Question: In connection to <URL> in a string.
Decided to write a separate question itself.
<URL>
'''
/(([^\.]|^)(\.\.\.)([^\.]|$))/g
'''
Test:
'''
... ......... ...
....... ... ..... .... ... .. .....
....... ... ... abc ... ...PQR... SQT..W..M ... ...
ABC ... PQR...
'''
Blue ones are detected (although unnecessary trailing spaces detected),
Red rectangle part is not detected,
Orange are unnecessary R detected

Final result should only be the '...' without any trailing spaces or 'R' as the suffix. The red rectangle dots must as well be detected.
Any correction would help a lot.
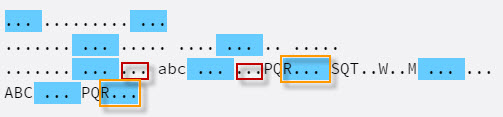
Answer: Use backslash before dot to match a literal dot or otherwise it would match any character since dot a special regex meta character. And also use negative lookarounds, if you don't want to match also the preceding or following extra characters.
'''
"(?<!\.)\.{3}(?!\.)"
'''
<URL>
- '(?<!\.)' Negative lookbehind which asserts that the match won't be preceded by a literal dot.- '\.{3}' Matches exactly three dots.- '(?!\.)' Negative lookahead which asserts that the match won't be followed by a literal dot.